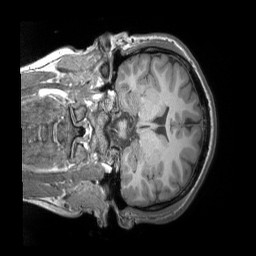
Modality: T1w
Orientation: coronal
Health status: healthy